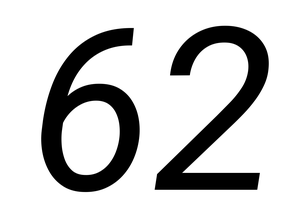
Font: Roboto-Italic_Italic